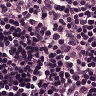
Metastatic tissue present: no